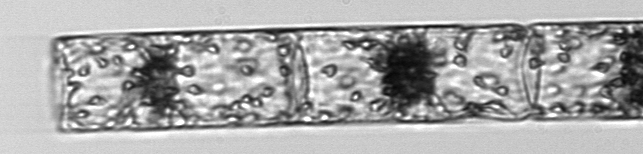
Label: Guinardia_flaccida